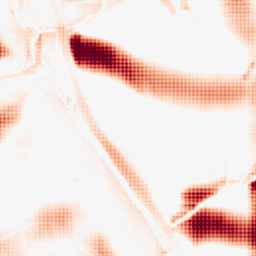
Category: morphological
Decomposition family: morphological_square
Decomposition parameters: operation: opening
size: 50
Upsampling method: sinc_hamming
Upsampling parameters: scale: 4
kernel_size: 4
Upsampling scale: 4